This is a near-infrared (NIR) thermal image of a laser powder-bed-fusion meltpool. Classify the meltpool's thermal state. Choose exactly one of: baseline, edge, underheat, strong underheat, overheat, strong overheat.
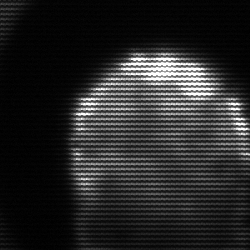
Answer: edge